Aerial crown-view tile of a tropical tree (Barro Colorado Island, Panama), acquired 20240716:
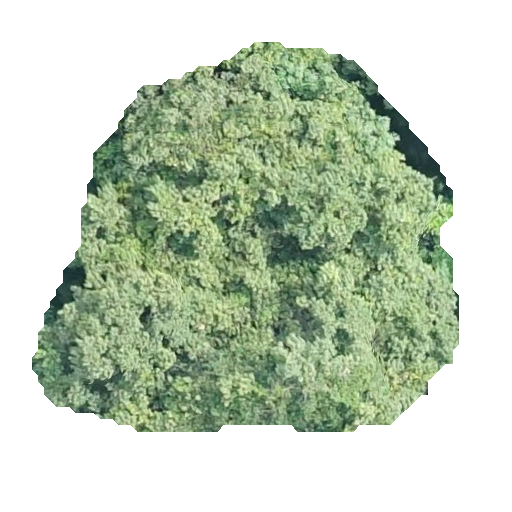
Species: Luehea seemannii
GBIF accepted scientific name: Luehea seemannii
Crown area: 198.705 m²